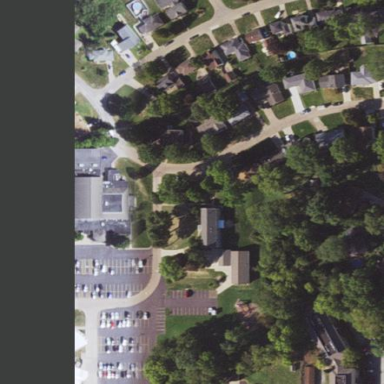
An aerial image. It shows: School situated within religious area.